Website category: restaurant
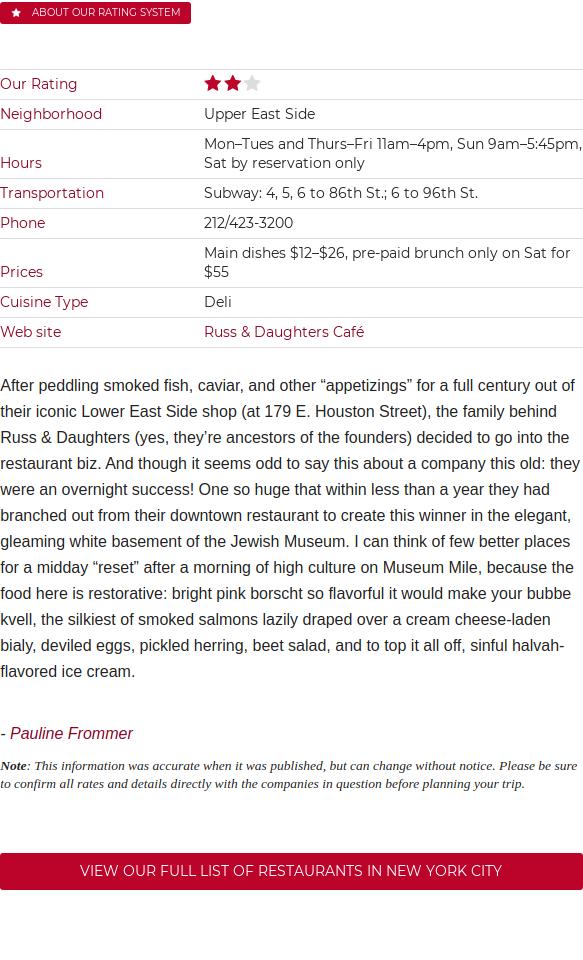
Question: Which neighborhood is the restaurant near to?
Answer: Upper East Side

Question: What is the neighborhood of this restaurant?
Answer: Upper East Side

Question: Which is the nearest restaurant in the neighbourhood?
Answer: Upper East Side

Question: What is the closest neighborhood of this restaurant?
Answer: Upper East Side

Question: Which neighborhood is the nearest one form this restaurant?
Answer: Upper East Side

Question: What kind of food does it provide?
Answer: Deli

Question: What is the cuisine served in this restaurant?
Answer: Deli

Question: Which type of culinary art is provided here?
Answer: Deli

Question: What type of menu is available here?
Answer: Deli

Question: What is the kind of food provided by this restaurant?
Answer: Deli

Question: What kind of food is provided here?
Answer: Deli

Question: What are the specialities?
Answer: Deli

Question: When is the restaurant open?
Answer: MonTues and ThursFri 11am4pm, Sun 9am5:45pm, Sat by reservation only

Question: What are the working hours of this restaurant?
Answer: MonTues and ThursFri 11am4pm, Sun 9am5:45pm, Sat by reservation only

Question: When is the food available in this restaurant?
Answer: MonTues and ThursFri 11am4pm, Sun 9am5:45pm, Sat by reservation only

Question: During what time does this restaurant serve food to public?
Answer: MonTues and ThursFri 11am4pm, Sun 9am5:45pm, Sat by reservation only

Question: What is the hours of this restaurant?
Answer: MonTues and ThursFri 11am4pm, Sun 9am5:45pm, Sat by reservation only

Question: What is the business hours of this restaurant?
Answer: MonTues and ThursFri 11am4pm, Sun 9am5:45pm, Sat by reservation only

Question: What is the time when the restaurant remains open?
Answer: MonTues and ThursFri 11am4pm, Sun 9am5:45pm, Sat by reservation only

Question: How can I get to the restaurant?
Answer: Subway: 4, 5, 6 to 86th St.; 6 to 96th St.

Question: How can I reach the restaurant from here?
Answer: Subway: 4, 5, 6 to 86th St.; 6 to 96th St.

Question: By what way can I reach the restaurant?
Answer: Subway: 4, 5, 6 to 86th St.; 6 to 96th St.

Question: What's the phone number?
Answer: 212/423-3200

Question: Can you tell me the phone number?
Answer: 212/423-3200

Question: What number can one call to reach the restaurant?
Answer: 212/423-3200

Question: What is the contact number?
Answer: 212/423-3200

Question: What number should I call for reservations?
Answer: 212/423-3200

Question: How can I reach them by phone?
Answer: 212/423-3200

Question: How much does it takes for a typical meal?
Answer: Main dishes $12$26, pre-paid brunch only on Sat for $55

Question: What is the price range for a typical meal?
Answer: Main dishes $12$26, pre-paid brunch only on Sat for $55

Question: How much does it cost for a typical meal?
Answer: Main dishes $12$26, pre-paid brunch only on Sat for $55

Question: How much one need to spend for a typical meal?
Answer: Main dishes $12$26, pre-paid brunch only on Sat for $55